Interaction volume radius: 5 \u00c5
Interaction volume height: 15 \u00c5
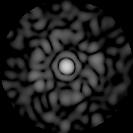
Disorder parameter: 0.8458